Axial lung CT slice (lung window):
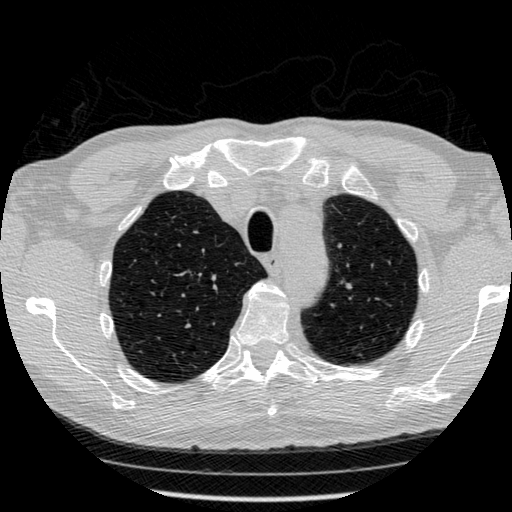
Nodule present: no